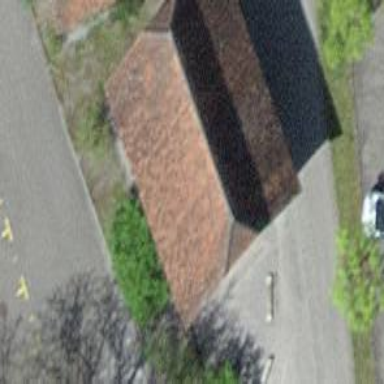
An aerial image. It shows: Rural barn.